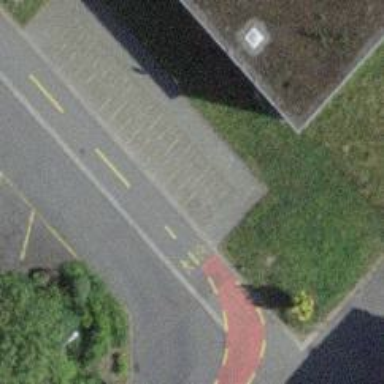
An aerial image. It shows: Surface parking lot designated for motorcycles.